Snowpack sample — Loveland Pass, Silver Plume, Colorado, USA (12/14/25, 10:50 AM MST)
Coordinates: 39.664, -105.882
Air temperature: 36 °F
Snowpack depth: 67 cm
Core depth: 10 cm
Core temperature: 50 °F
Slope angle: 6°, slope face: 326°
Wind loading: low
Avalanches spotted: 0
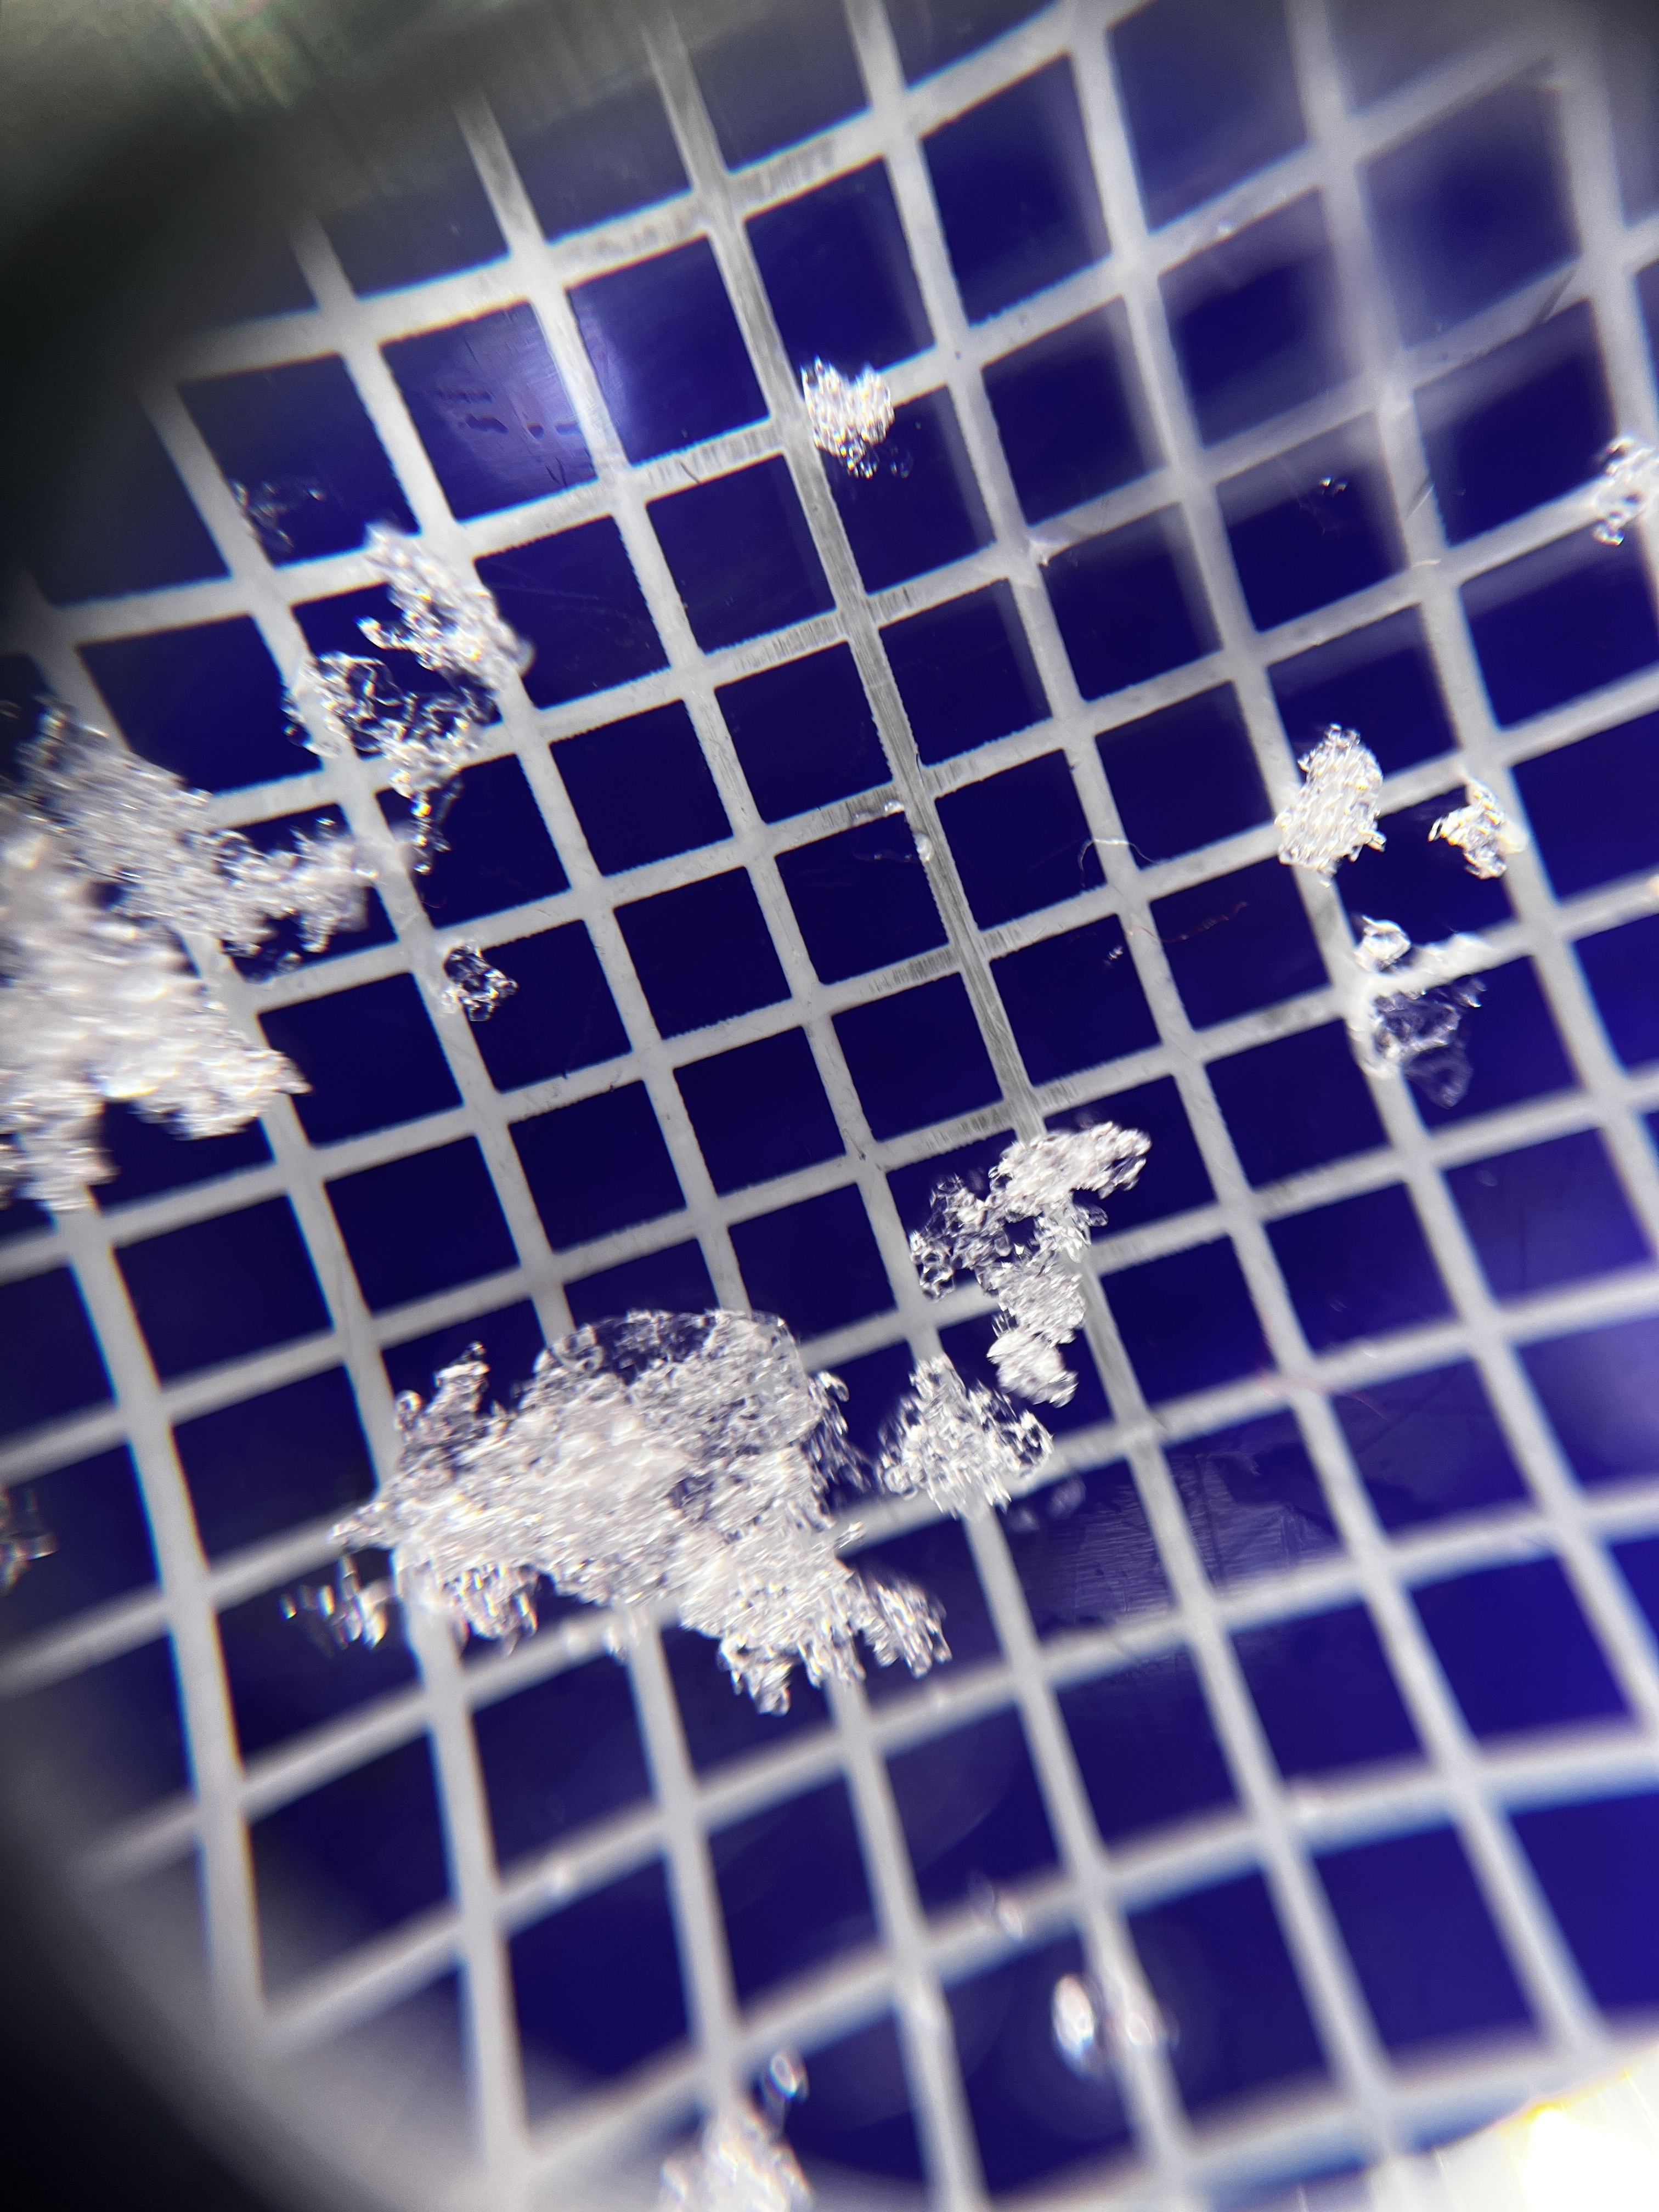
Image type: magnified_profile
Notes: No avalanches spotted, very late start to the season with minimal snowpack